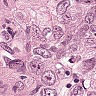
Metastatic tissue present: yes